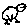
Label: bird